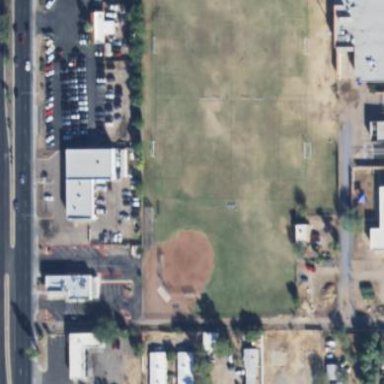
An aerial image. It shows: Softball pitch for leisure sports.